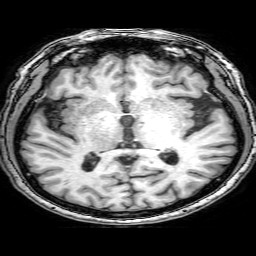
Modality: T1w
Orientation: coronal
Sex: female
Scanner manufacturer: philips
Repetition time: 0.008092 s
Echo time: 0.0037 s